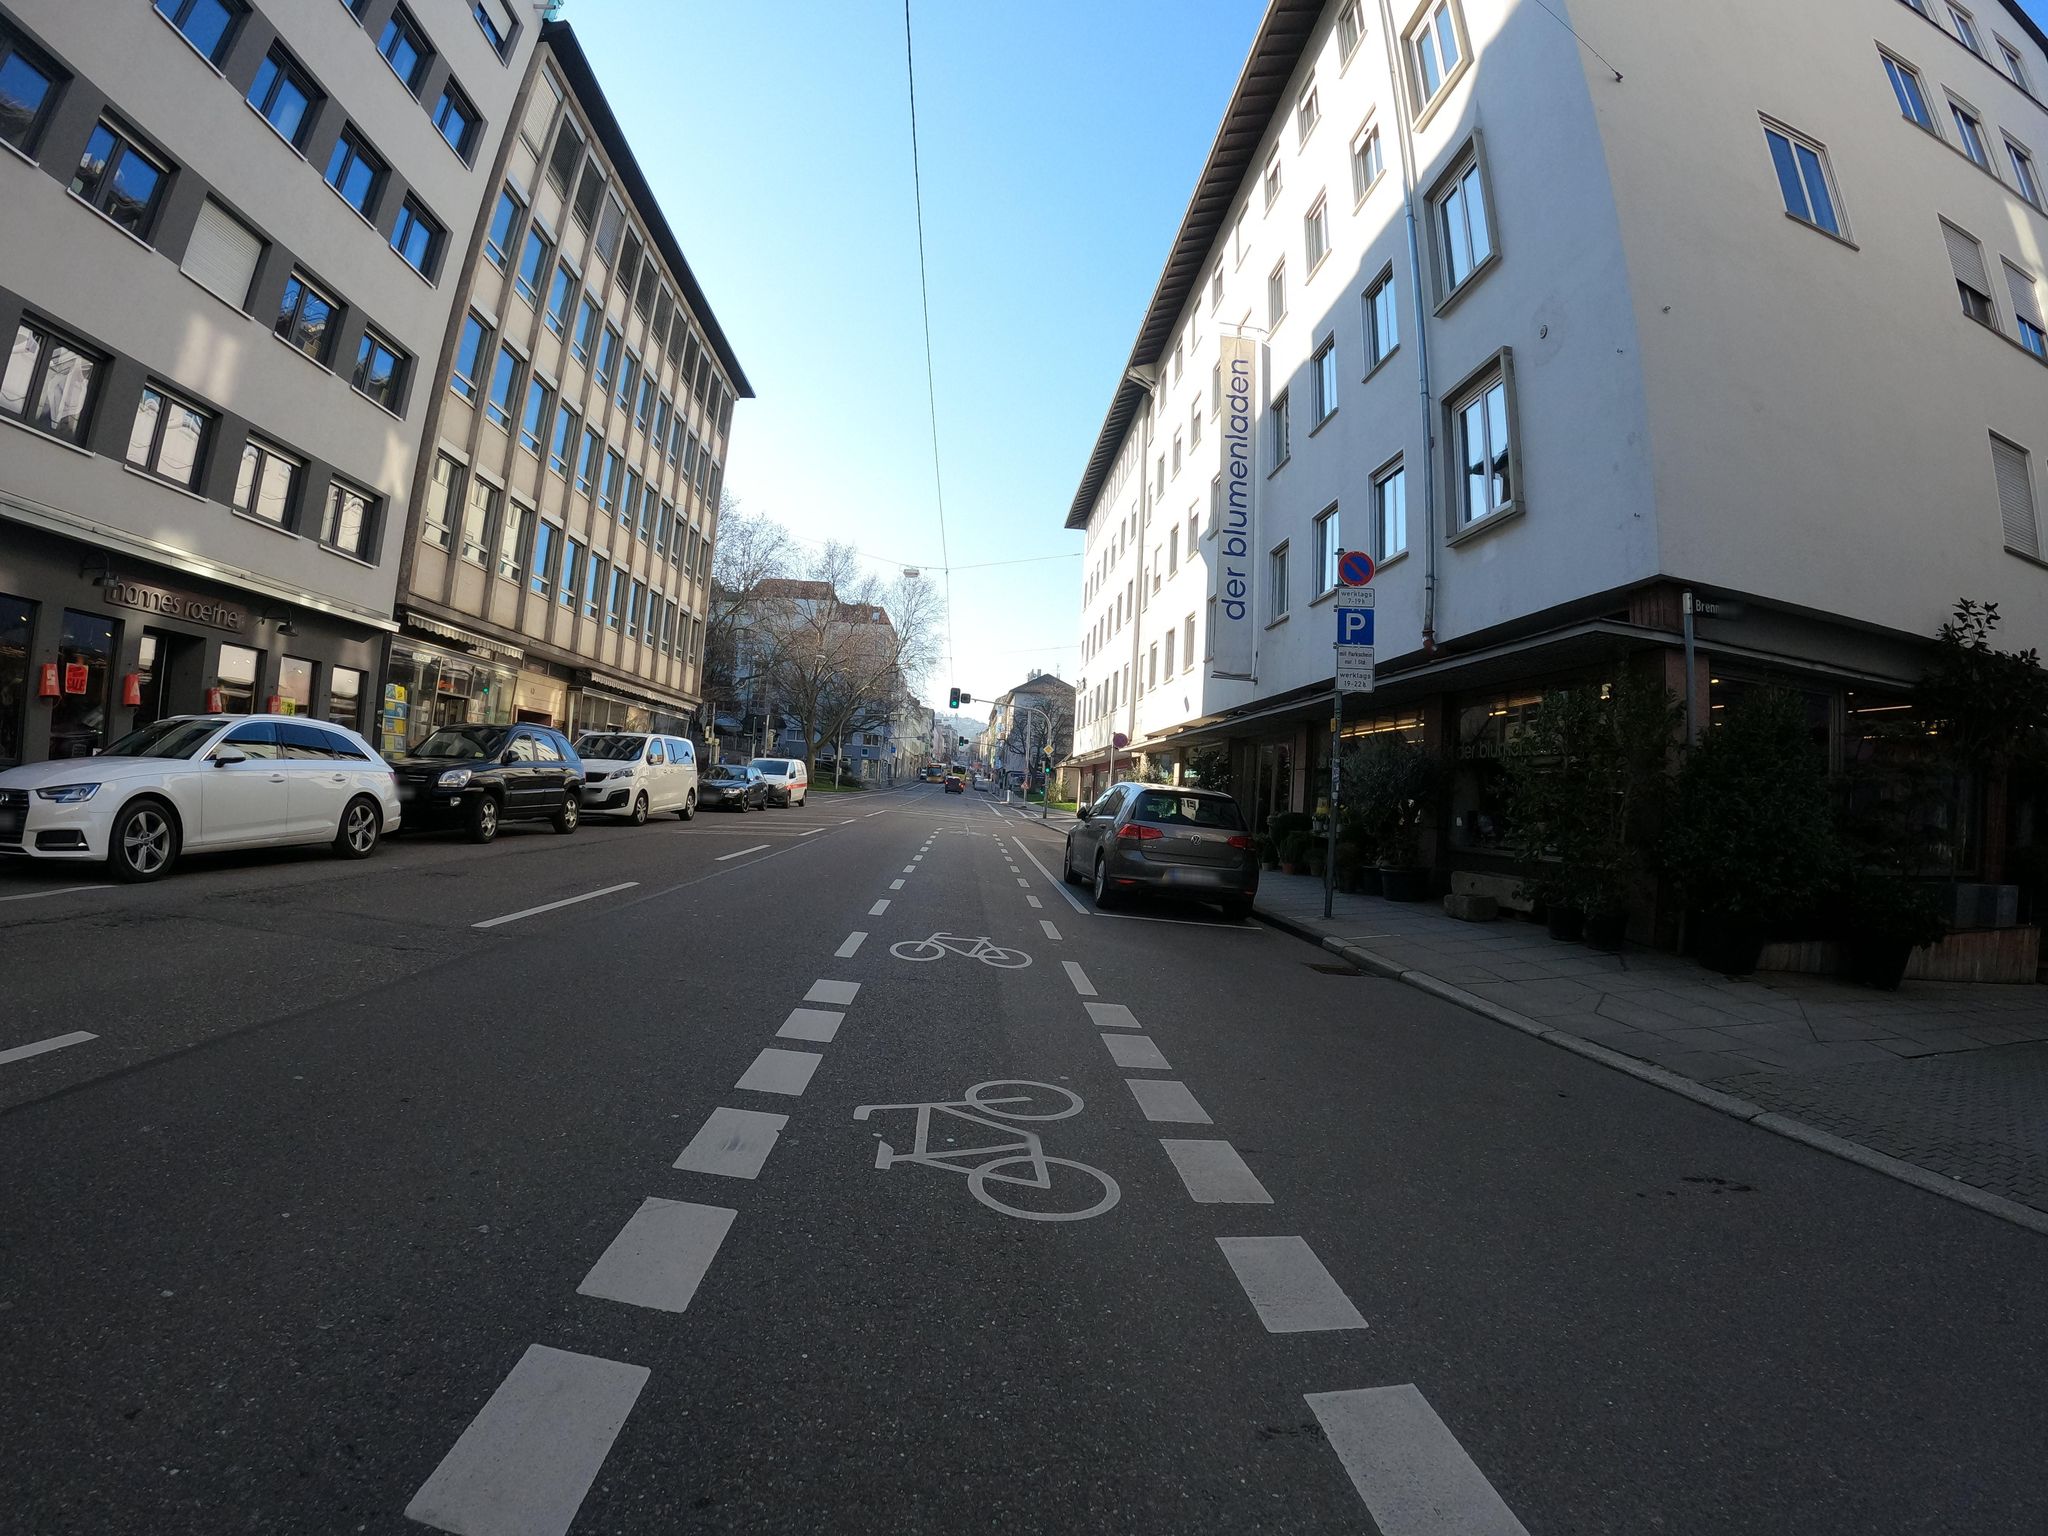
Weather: clear
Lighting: day
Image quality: good
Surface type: cycling surface
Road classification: tertiary
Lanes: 2
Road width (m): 11.5
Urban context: urban centre
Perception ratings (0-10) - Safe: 6.14, Lively: 9.52, Beautiful: 5.61, Boring: 0.71, Depressing: 0.89, Wealthy: 7.68